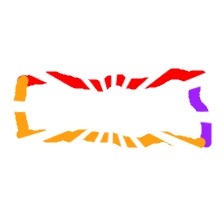
Shape: rectangle